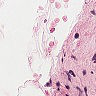
Metastatic tissue present: no